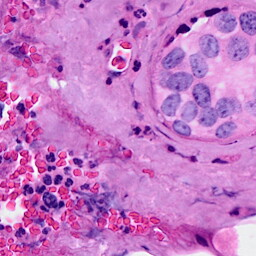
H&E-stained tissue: Breast